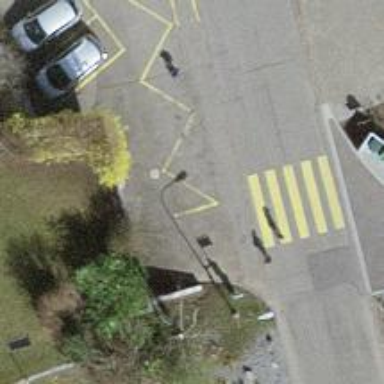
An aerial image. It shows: Bus stop with platform for public transport.